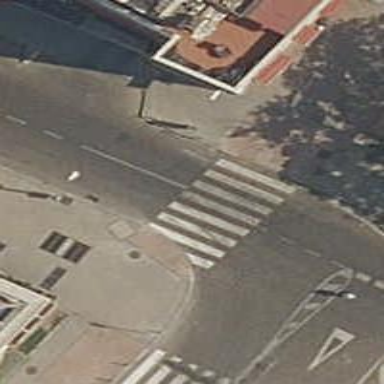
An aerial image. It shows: Marked road crossing.